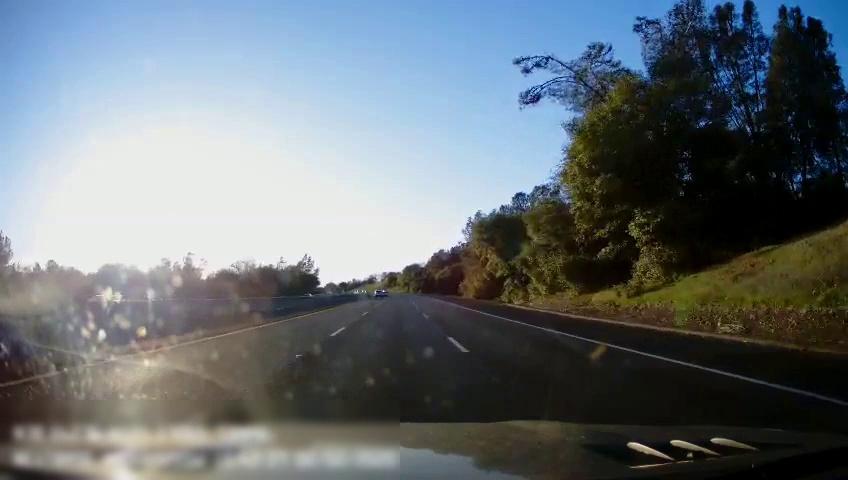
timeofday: Day
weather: Cloudy
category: Drivable Space
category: Vehicles | Car
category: Vehicles | SUV
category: Lanes | Alternate Lane
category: Lanes | Current Lane
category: Lanes | Current Lane
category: Lanes | Alternate Lane